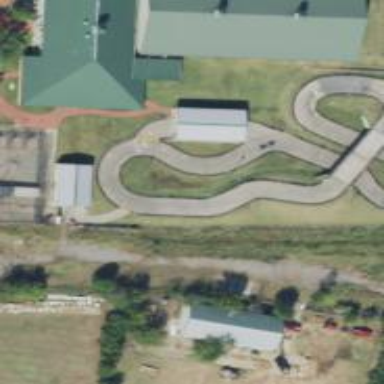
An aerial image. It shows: Karting raceway for sports enthusiasts.